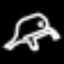
Label: frog